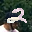
Label: 2